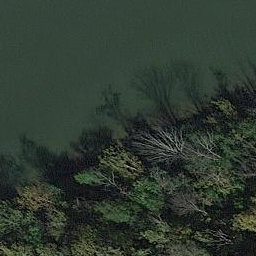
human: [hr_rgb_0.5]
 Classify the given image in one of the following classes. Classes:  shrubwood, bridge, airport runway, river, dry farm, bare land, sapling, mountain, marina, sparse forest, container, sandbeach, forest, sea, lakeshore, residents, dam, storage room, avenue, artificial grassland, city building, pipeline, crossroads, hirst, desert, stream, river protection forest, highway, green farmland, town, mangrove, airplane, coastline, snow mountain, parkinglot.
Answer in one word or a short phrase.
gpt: river protection forest